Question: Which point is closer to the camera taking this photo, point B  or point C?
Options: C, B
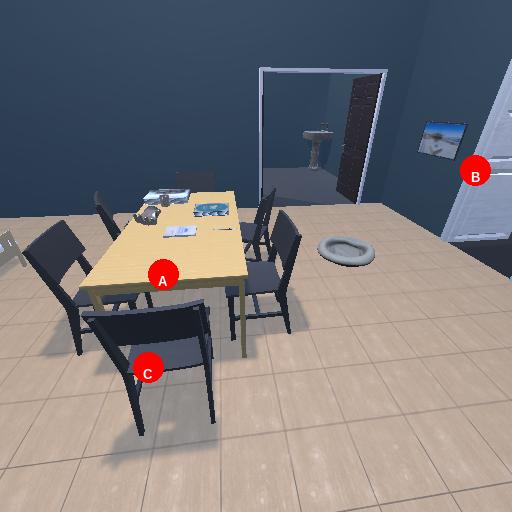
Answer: C